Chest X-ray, PA view. Patient: 22 years old, sex M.
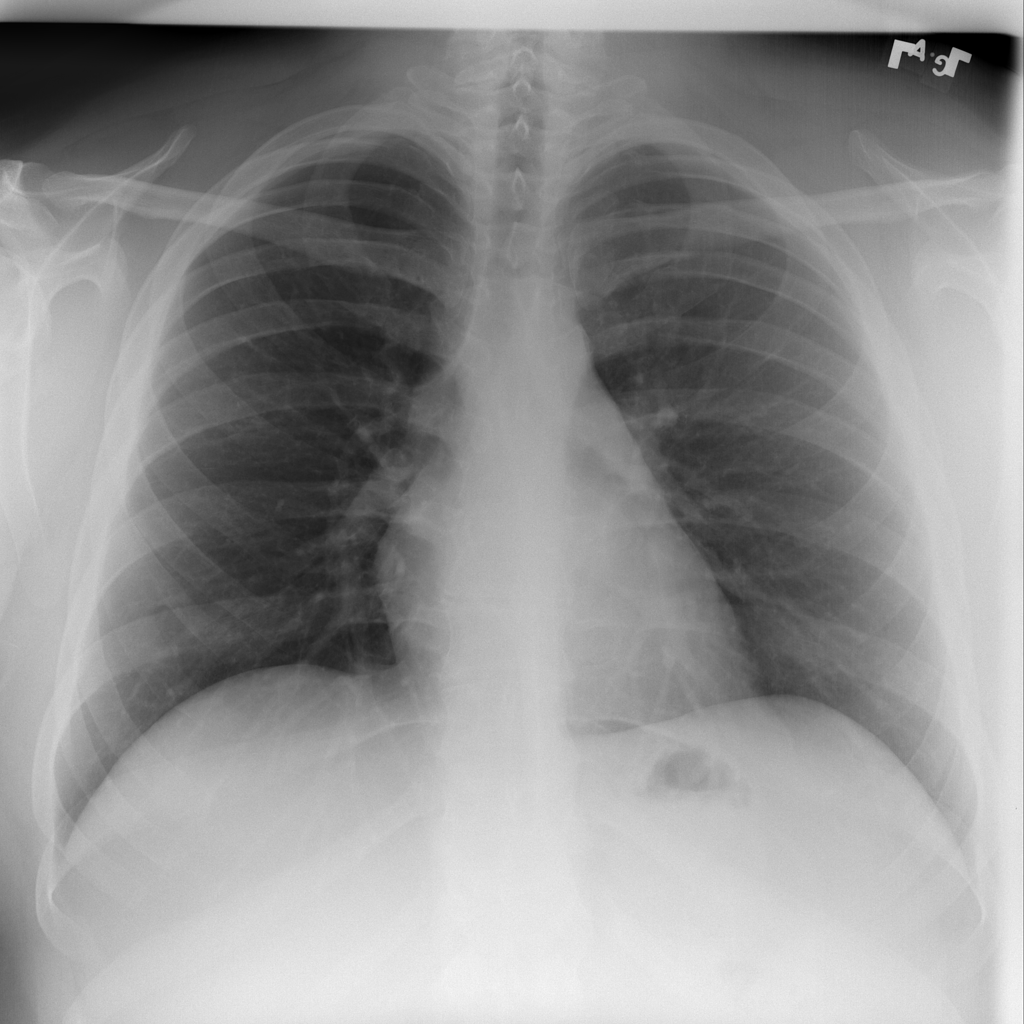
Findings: No Finding